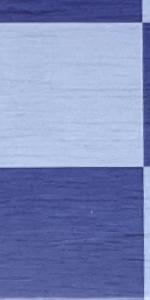
Label: Empty